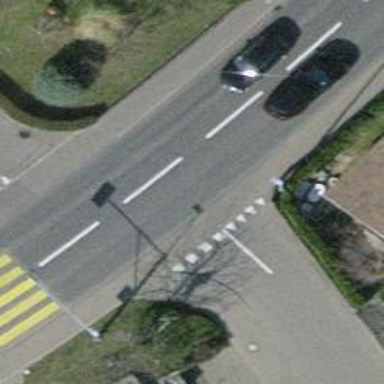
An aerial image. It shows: Road with "give way" sign.